Field crop: maize
Growth stage: 2
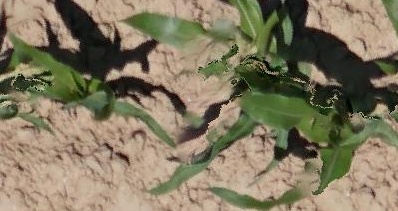
Species: maize